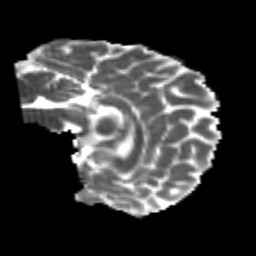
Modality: MD
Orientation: sagittal
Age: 24
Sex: female
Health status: healthy
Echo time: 0.074 s